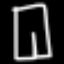
Label: pants